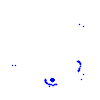
Particle: kaon